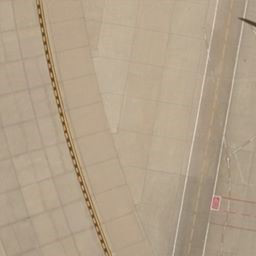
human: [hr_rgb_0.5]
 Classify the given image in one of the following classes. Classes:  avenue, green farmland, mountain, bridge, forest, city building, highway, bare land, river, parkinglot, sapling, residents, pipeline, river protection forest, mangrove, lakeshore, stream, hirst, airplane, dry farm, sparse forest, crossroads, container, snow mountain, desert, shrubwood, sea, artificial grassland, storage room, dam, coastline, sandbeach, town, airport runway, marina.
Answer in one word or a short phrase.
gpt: airport runway